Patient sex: M
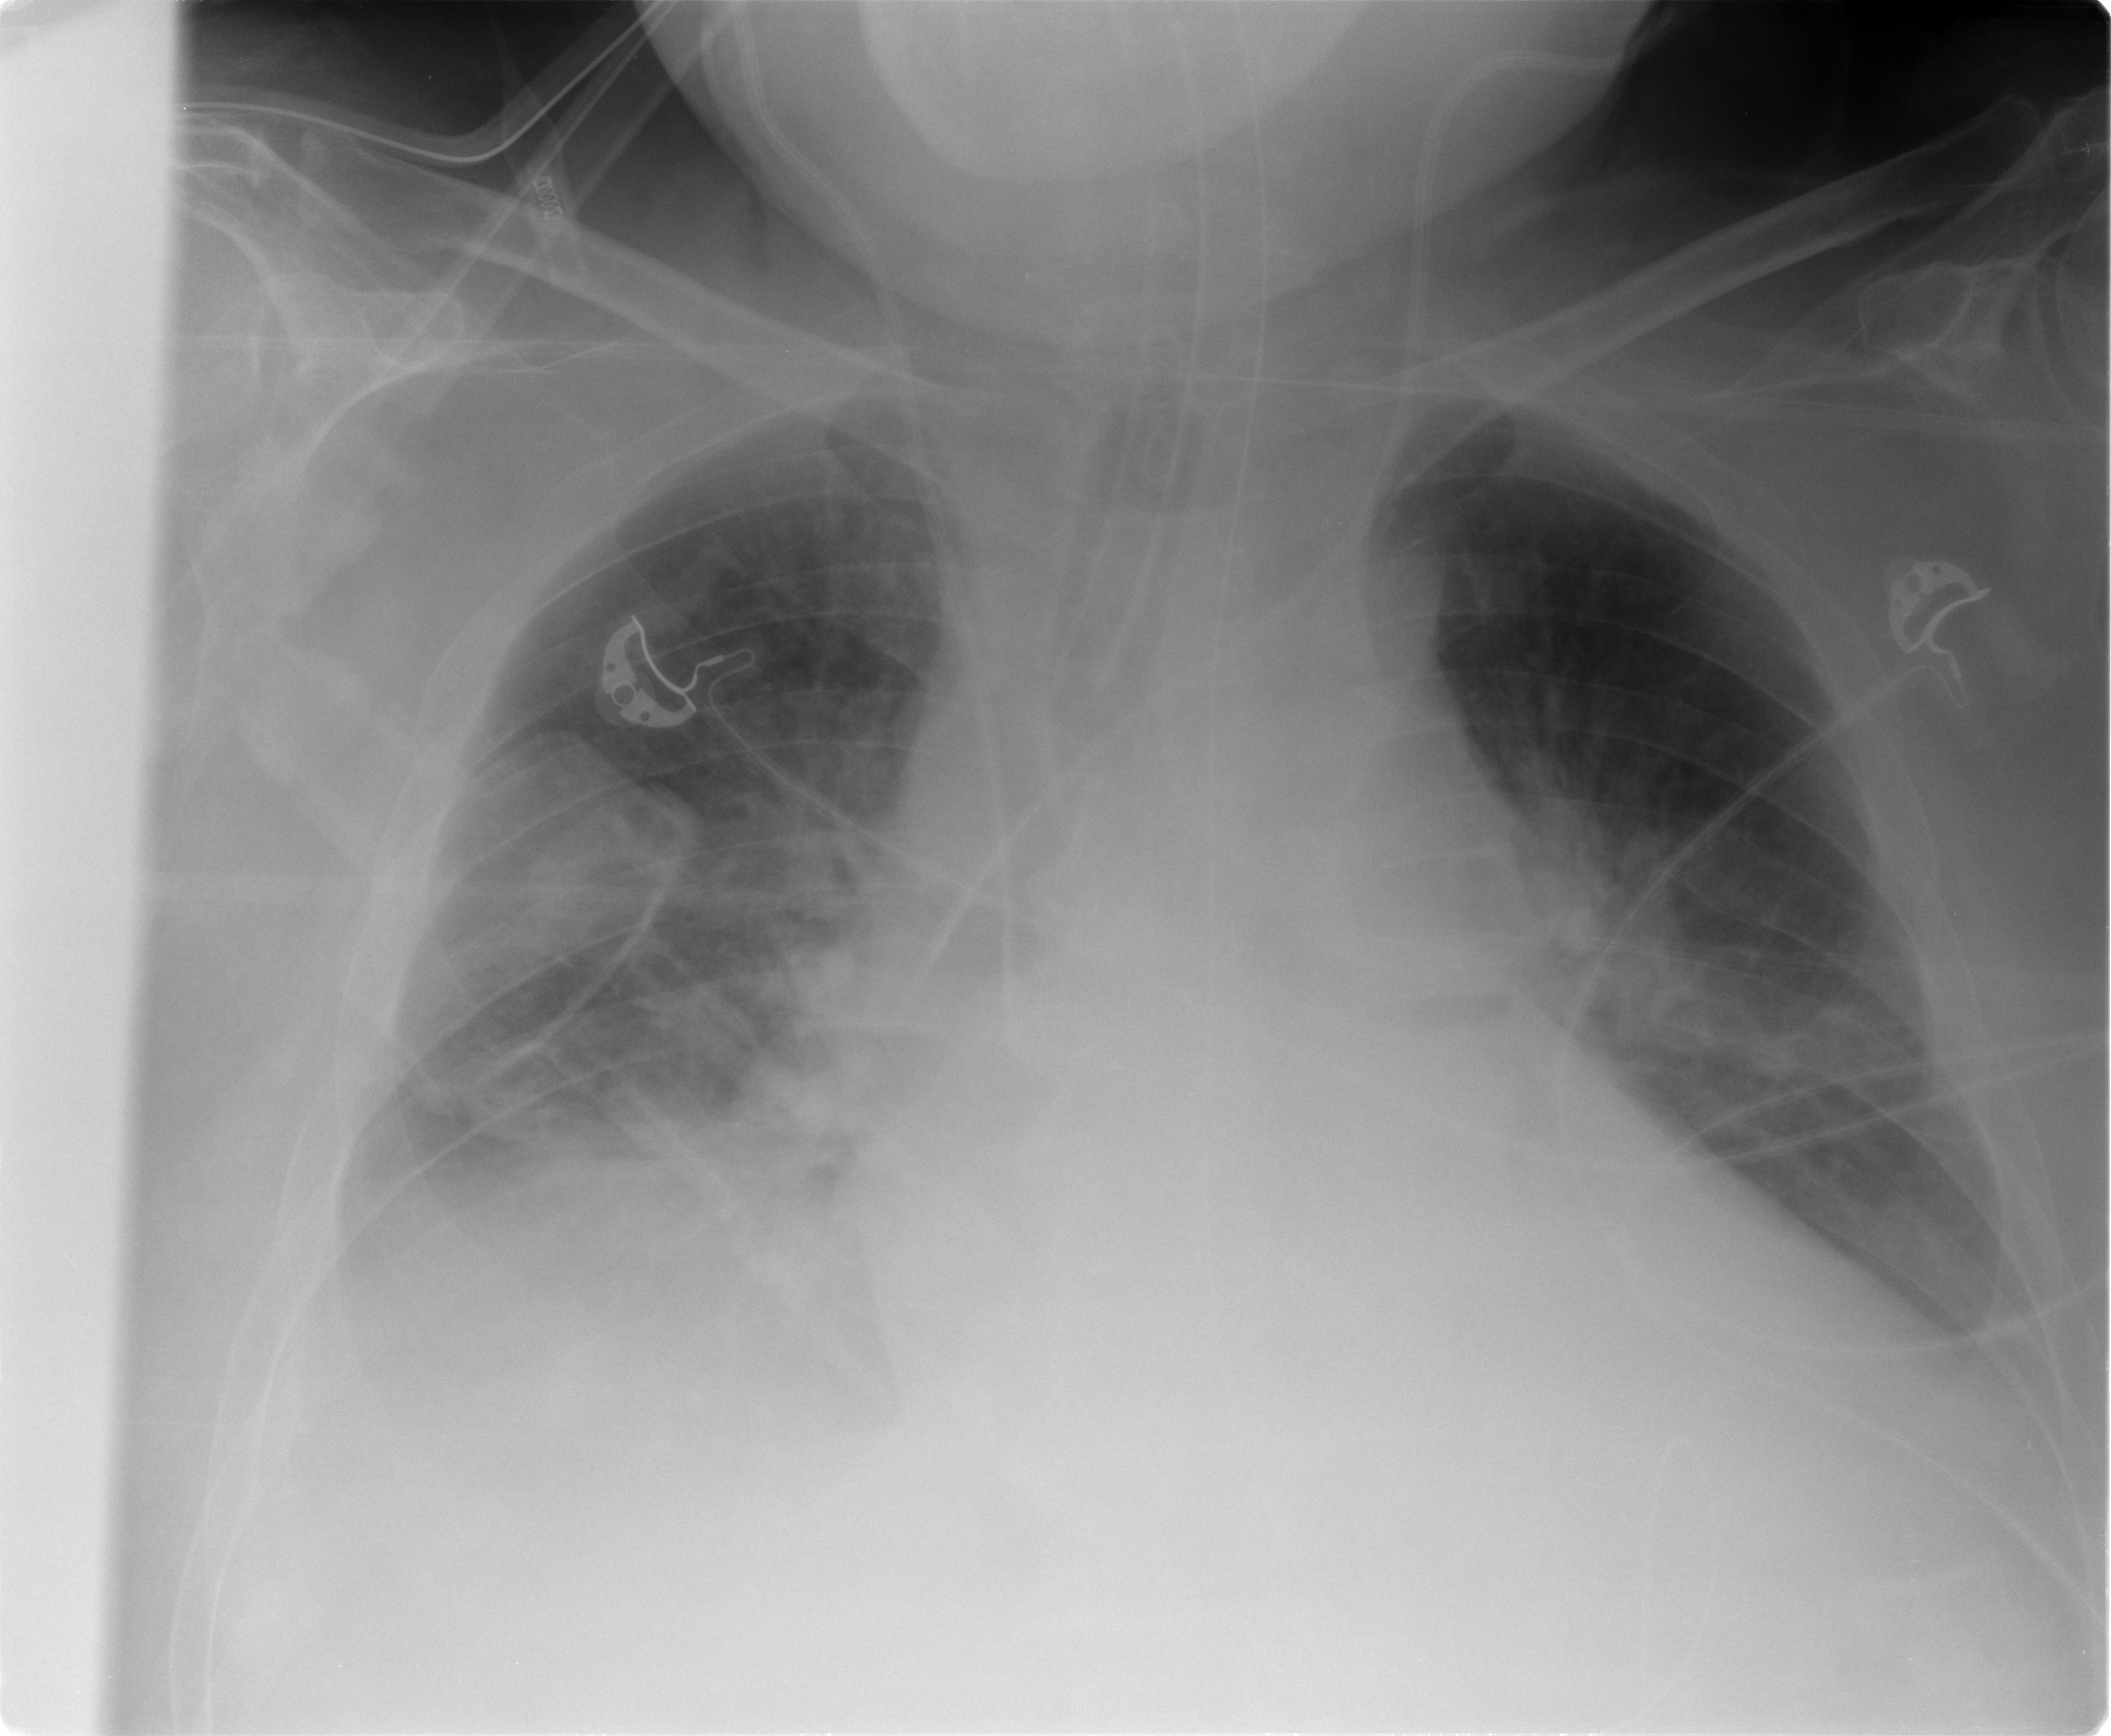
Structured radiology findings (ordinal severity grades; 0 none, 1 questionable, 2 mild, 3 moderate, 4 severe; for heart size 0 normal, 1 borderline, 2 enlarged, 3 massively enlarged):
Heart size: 2
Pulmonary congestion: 2
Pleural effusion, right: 2
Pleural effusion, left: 1
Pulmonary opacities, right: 1
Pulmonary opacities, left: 0
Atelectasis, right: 2
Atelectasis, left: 2